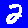
Digit: 2